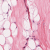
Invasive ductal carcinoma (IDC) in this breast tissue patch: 0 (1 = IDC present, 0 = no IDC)